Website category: book
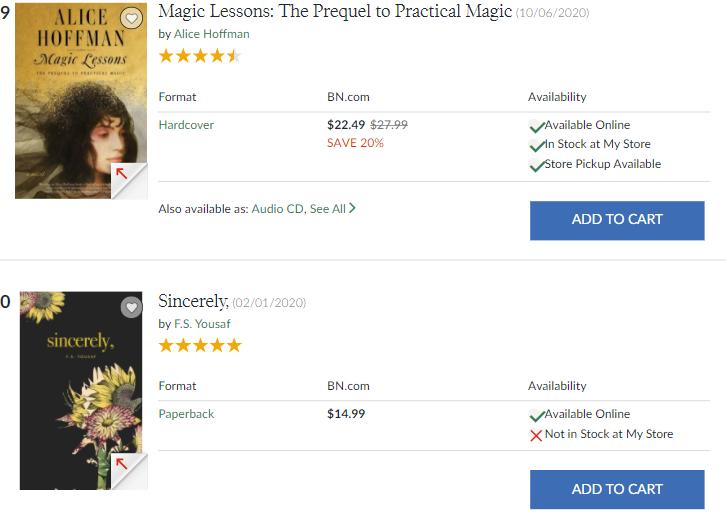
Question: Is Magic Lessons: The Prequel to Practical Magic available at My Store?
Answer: yes

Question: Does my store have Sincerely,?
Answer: no

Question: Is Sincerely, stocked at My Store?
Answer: no

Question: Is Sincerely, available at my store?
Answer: no

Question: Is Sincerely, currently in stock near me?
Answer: no

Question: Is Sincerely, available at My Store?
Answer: no

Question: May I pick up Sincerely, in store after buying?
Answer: no

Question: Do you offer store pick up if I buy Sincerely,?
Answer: no

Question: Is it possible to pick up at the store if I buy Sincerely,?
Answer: no

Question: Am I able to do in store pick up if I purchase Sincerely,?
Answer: no

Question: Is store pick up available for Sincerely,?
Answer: no

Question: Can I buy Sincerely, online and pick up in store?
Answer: no

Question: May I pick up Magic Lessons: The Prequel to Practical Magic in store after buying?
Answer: yes

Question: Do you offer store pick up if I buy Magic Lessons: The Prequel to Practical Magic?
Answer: yes

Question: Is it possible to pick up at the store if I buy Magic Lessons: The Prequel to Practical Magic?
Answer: yes

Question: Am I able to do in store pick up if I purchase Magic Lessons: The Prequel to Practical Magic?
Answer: yes

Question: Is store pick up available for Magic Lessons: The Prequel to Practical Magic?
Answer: yes

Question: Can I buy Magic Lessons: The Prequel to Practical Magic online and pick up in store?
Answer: yes